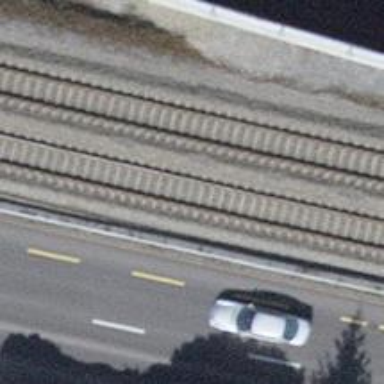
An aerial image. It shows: Railway track with contact lines for electrification.